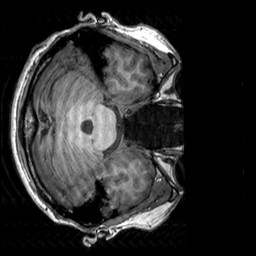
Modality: T1w
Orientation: axial
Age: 29
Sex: male
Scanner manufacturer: siemens
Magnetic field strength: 3 T
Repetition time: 2.3 s
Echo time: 0.00303 s